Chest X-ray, AP view. Patient: 12 years old, sex F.
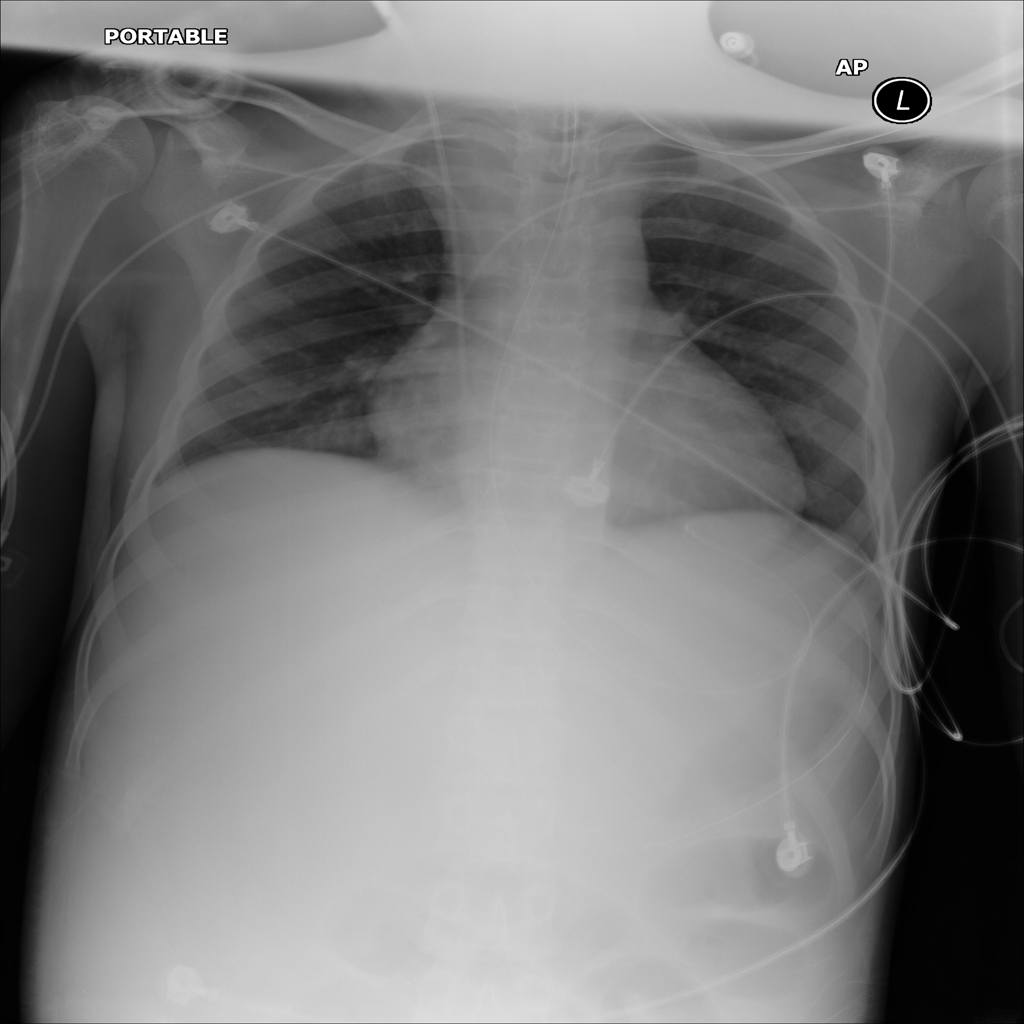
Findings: No Finding